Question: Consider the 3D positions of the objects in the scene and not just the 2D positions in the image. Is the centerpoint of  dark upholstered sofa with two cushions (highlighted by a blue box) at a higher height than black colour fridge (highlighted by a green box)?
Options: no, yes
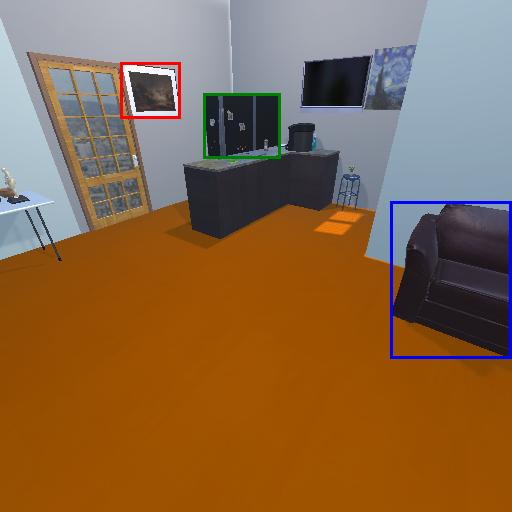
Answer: no